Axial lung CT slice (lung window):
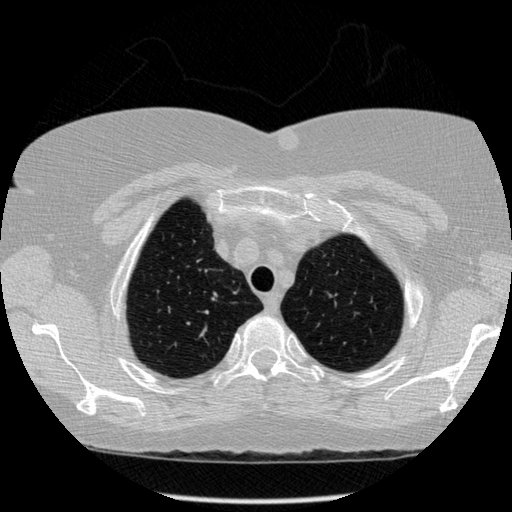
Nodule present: no